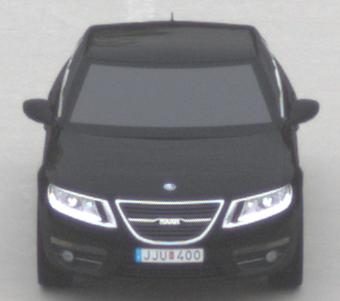
Make: Saab
Model: 5-Sep
Detailed model: 9-5 1.6T
Model produced from: 2010/06
Model produced until: 2011/12
Doors: 4
Color: black
Road condition: dry road
Daytime: midday
Contrast: low contrast